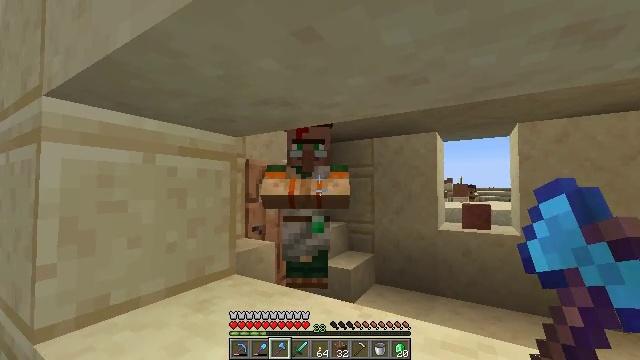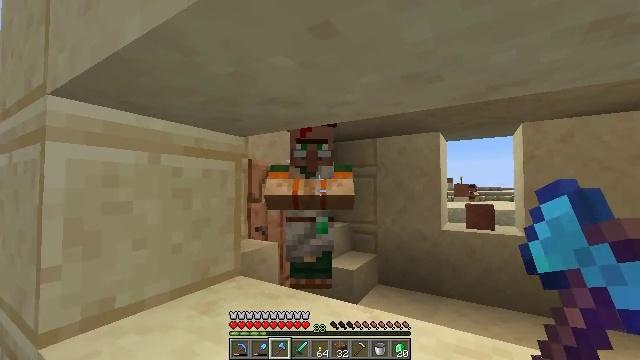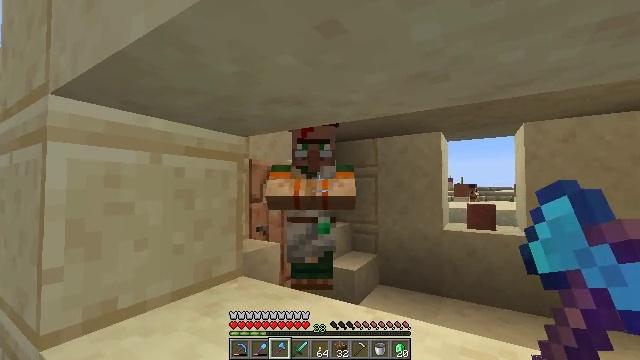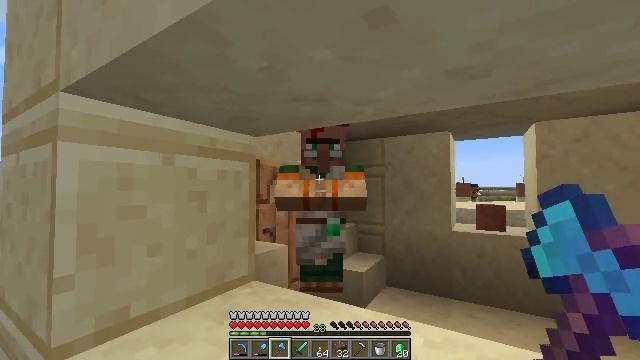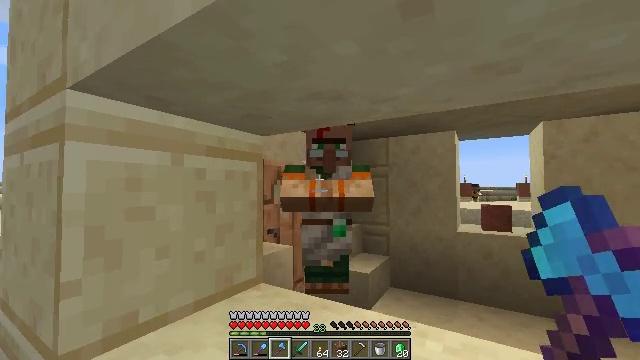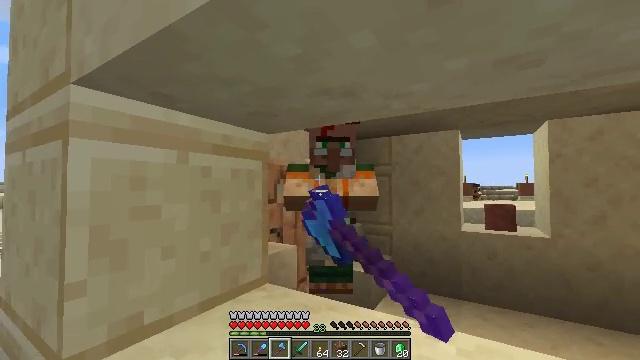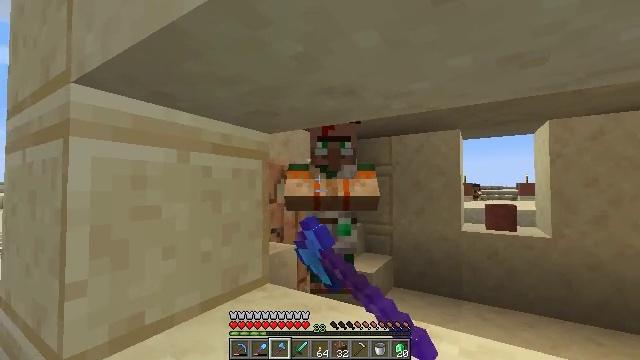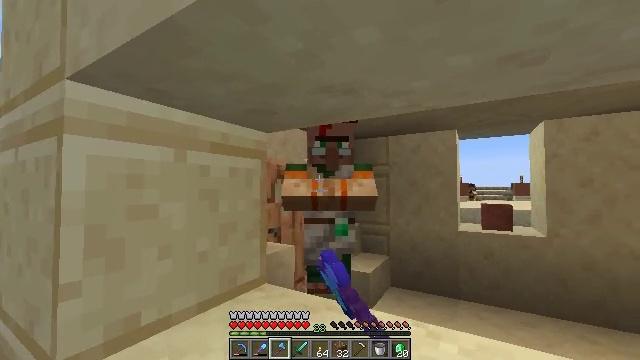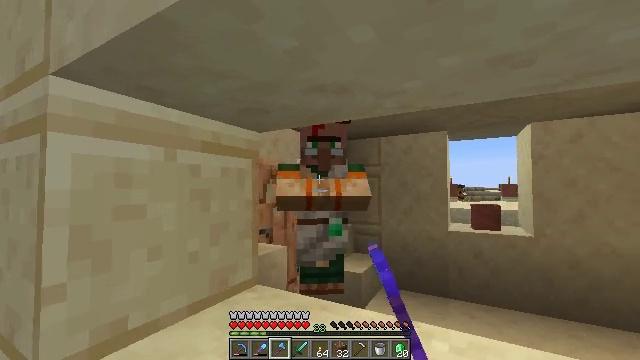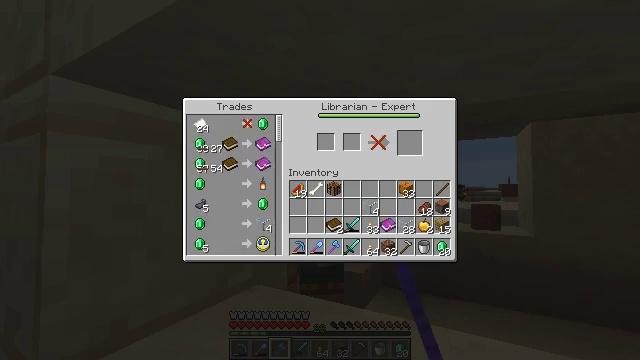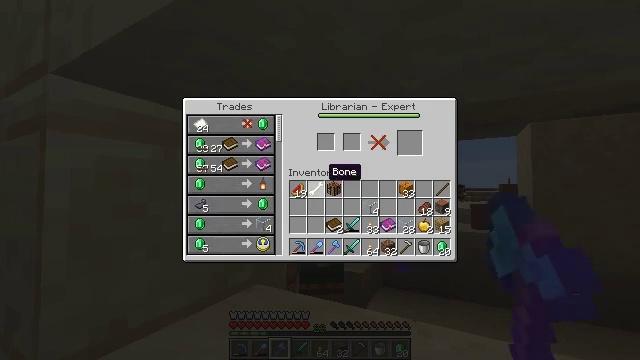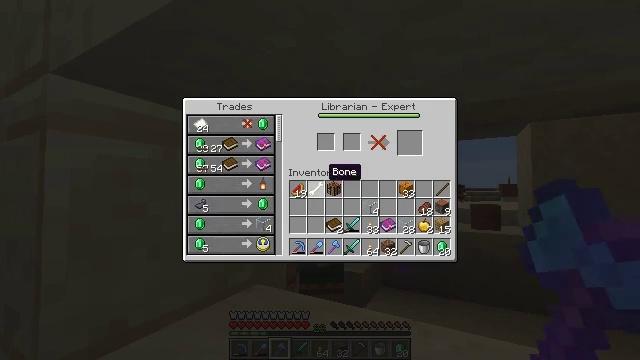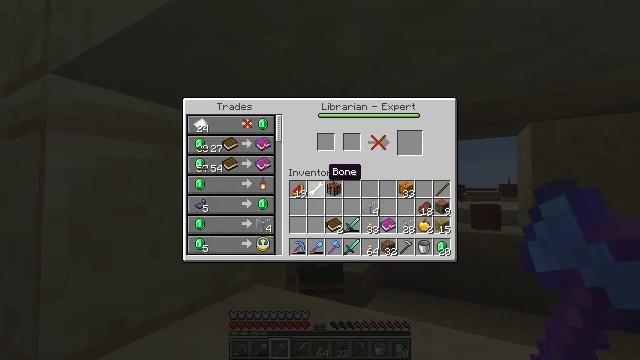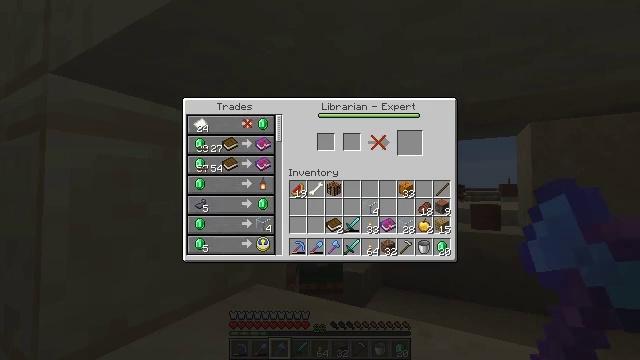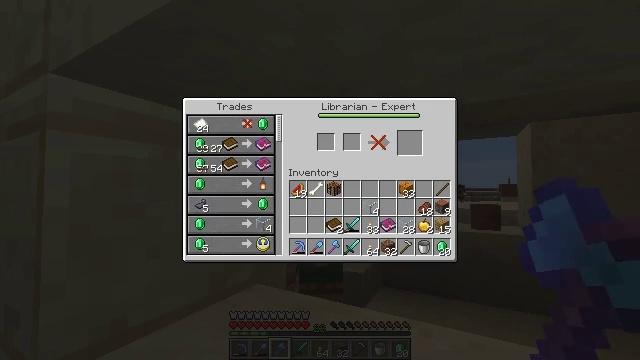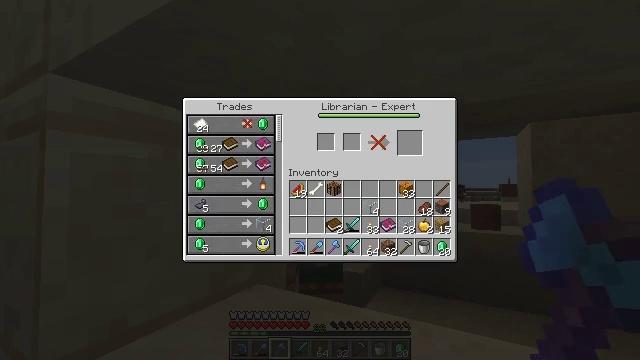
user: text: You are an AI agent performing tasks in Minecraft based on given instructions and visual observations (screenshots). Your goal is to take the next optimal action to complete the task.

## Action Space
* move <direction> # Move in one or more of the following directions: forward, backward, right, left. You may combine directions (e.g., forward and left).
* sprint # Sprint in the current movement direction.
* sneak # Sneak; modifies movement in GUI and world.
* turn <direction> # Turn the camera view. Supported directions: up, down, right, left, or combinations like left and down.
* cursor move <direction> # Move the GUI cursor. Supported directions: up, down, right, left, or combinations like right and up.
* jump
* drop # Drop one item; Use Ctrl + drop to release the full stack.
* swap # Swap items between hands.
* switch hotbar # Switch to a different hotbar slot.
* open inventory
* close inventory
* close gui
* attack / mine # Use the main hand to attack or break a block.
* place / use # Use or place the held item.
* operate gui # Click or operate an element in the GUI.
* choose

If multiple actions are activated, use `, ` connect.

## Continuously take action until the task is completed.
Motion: motion action
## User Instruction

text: Drop a glass block.
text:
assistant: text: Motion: move forward
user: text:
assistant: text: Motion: move forward
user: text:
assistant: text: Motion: move forward
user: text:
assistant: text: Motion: use / place
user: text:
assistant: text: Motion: use / place
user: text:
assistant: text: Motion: use / place
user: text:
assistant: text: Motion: use / place
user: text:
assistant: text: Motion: turn right
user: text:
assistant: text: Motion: open gui
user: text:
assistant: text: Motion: no_op
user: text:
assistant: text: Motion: no_op
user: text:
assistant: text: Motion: no_op
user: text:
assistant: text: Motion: no_op
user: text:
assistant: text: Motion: no_op
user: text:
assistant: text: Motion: no_op
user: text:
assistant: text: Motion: no_op
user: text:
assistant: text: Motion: no_op
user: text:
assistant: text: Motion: no_op
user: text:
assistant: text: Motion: no_op
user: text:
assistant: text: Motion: no_op
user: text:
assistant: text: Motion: cursor move left and down
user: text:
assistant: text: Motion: cursor move left
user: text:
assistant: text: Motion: cursor move left
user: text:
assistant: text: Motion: no_op
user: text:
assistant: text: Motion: no_op
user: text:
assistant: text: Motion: no_op
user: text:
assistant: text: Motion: no_op
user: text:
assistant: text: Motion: no_op
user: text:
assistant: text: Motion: no_op
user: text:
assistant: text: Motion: no_op